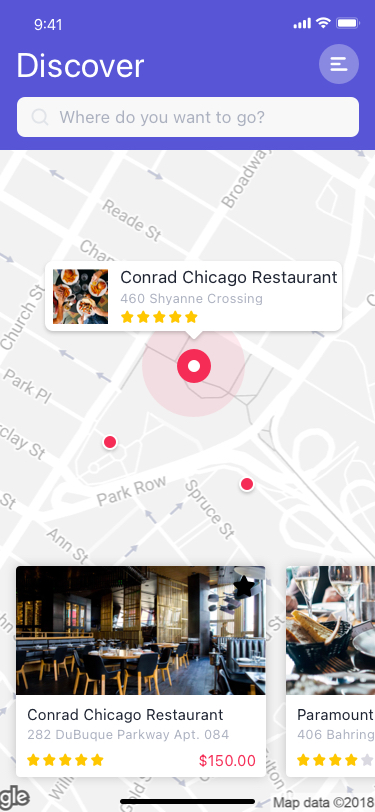
Text in this UI design:
Conrad Chicago Restaurant
282 DuBuque Parkway Apt. 084
$150.00
Paramount Restaurant
406 Bahringer Center
Conrad Chicago Restaurant
460 Shyanne Crossing
Discover
Where do you want to go?